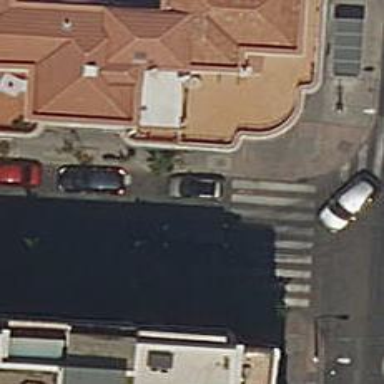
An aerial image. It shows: Marked crossing on the road.